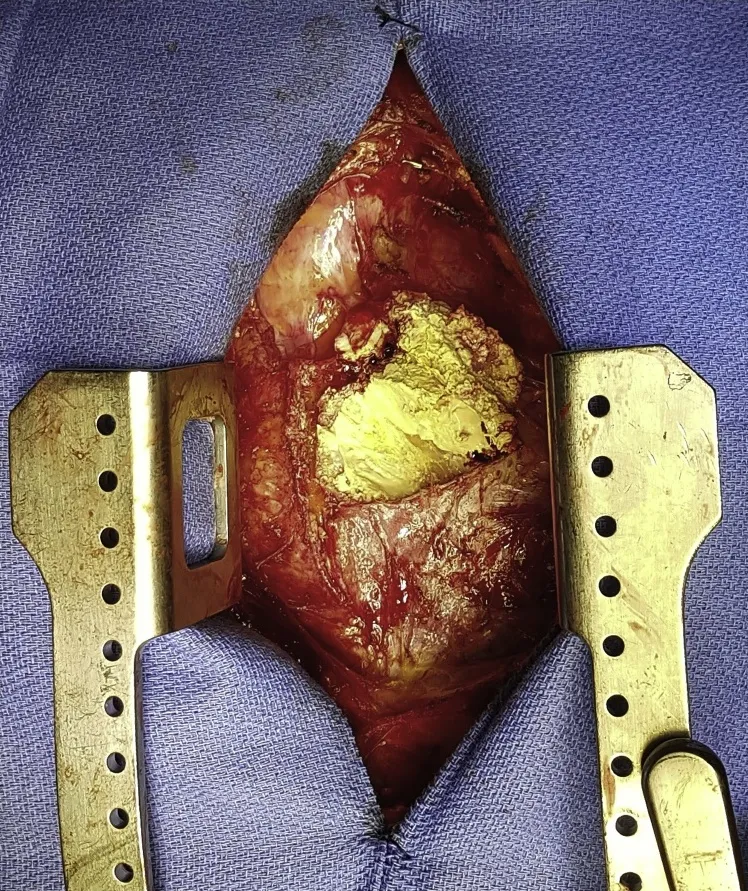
Intra operative image showing severe pericardial calcification.
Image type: medical_photograph (other_medical_photograph)